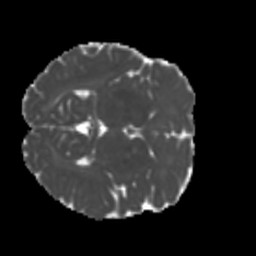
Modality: MD
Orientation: axial
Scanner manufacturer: siemens
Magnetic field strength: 3 T
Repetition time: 4 s
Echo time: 0.0594 s